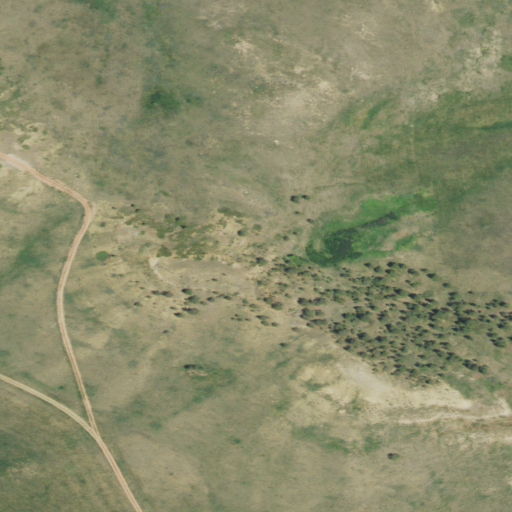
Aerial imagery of mountain in Montana named Gardner Butte containing shrub and grassland